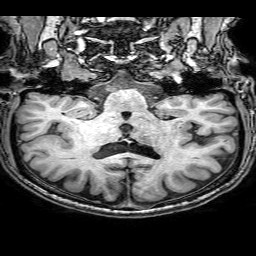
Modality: T1w
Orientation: sagittal
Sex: male
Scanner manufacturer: philips
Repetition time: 0.008103 s
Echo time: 0.00371 s